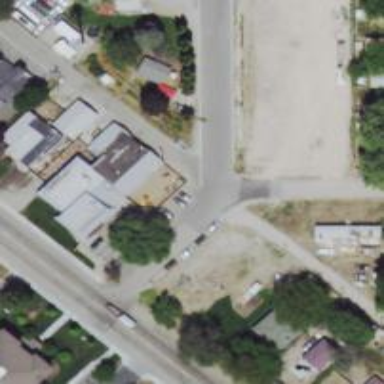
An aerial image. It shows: Alleyway designated as service road.